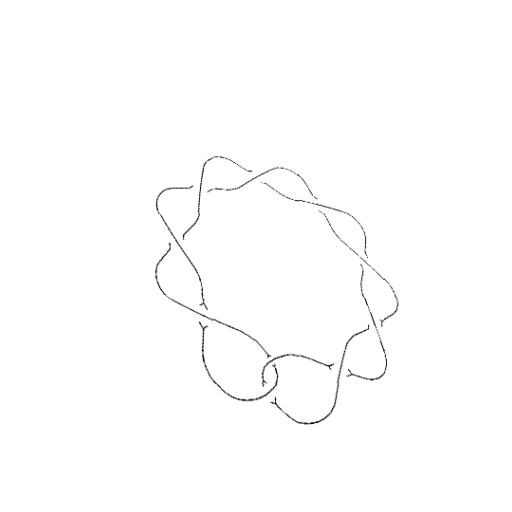
Crossing number: 10